Question: I am trying to include a simple Shiny app in a Quarto website. The expected output is a string with the score and risk, based on some simple conditions. Instead, the textOutput is not rendered. No error message is returned.
_quarto.yml:
'''
project:
type: website
website:
title: "name"
sidebar:
style: "docked"
search: true
contents:
- index.qmd
- section: "Chapter"
contents:
- app.qmd
format:
html:
theme: cosmo
css: styles.css
toc: true
bibliography: references.bib
editor: visual
'''
index.qmd
'''
# Introduction {.unnumbered}
"A towel, \[The Hitchhiker's Guide to the Galaxy\] says, ..."
'''
app.qmd
'''
---
title: app
format: html
server: shiny
---
'''{r}
#| panel: fill
checkboxInput("v1", label = "condition 1", value = F)
checkboxInput("v2", label = "condition 2", value = F)
checkboxInput("v3", label = "condition 3", value = F)
checkboxInput("v4", label = "condition 4", value = F)
textOutput("out")
'''
'''{r}
#| context: server
output$out <- renderText({
risk_tbl <- data.frame(score = c(0:4),
risk = c("0.6%", "3.6%", "9.8%", "34.8%", "46.2%"))
score <- sum(c(input$v1, input$v2, input$v3, input$v4))
risk <- risk_tbl[risk_tbl$score == score,]$risk
paste("The score is", score, "with a risk of", risk, sep = " ")
})
'''
'''
Output after rendering to html:

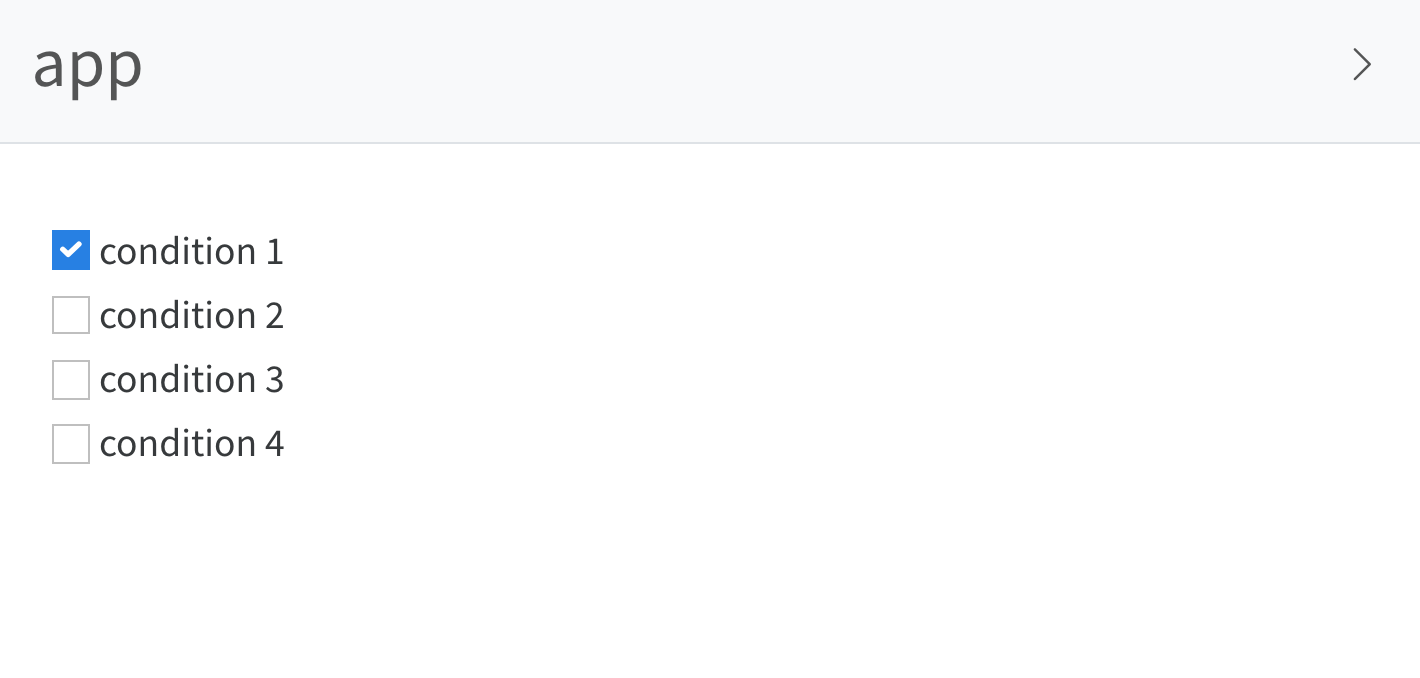
Answer: You are not getting the output because you are trying to render the shiny app on a website. While the shiny app needs to run the code of the server part to compute the output and to print the output in the 'textOutput', .
So when you are trying to render the shiny app on the website, you will only see the static part of your app (the HTML components and CSS styling) but not any interactive part of the shiny app.
Quoting from <URL>
> The Quarto website is ultimately a static website - it won't be responding to user input or running any R code. You can embed a shiny app into a qmd that you render in the rstudio IDE and it'll work just fine because the shiny app is running in a session on your computer. Website hosting services like quarto-pub, netlify, and gh-pages will only be serving up the html pages of the site, not running the code necessary to operate the shiny app in response to user input.
> One workaround is to put an iframe into your website that points that page of the website to your shiny app as hosted on a shiny server like shinyapps.io